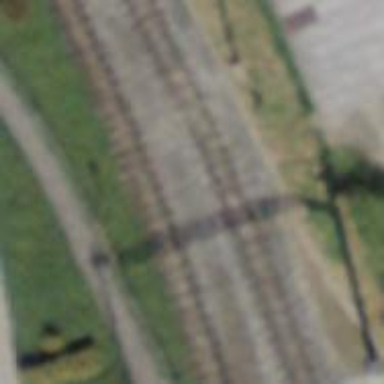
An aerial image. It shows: Narrow-gauge railway yard with electrified contact lines.